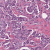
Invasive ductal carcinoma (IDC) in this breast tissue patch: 1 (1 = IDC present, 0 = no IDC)